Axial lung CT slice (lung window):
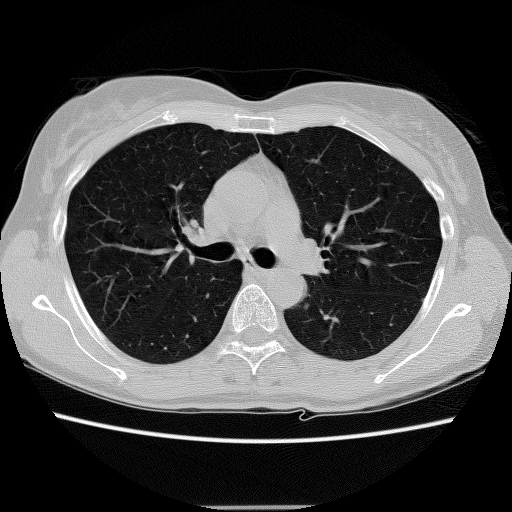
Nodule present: no